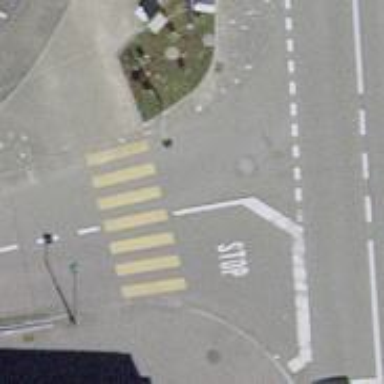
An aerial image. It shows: Uncontrolled zebra crossing on the road.